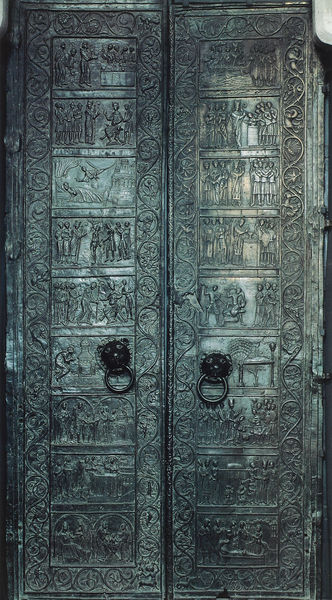
Titel: Gnesen, Dom, Tür des Südportals. Bilderzyklus aus der Adalbert-Legende
Standort: Gnesen (Gniezno), Dom (EU - PL); Herstellungsort: Gnesen (Gniezno) (EU - PL)
Schlagwörter: dunkel, flügel, gruppe, menschen, männer, schwarz, szene, tür, ornament, bibel, geschichte, taube, bild, felder, kirche, personen, pflanzen, renaissance, engel, ranken, relief, farbig, bilder, türen, schwer, rand, ornamente, verzierung, metall, türflügel, bronze, ring, tor, foto, dom, traum, kupfer, bläulich, löwenkopf, portal, griffe, löwen, jesus, jesus christus, türgriff, mittelalter, florenz, grünlich, löwe, reliefs, jesu, szenen, aufnahme, verzierungen, beschläge, testament, verkündigung, augsburg, ikonographie, erzählung, patina, klopfer, bildtafeln, biblische geschichte, löwenköpfe, typologie, hildesheim, bronzetür, reanissance, narration, biel, mittellter, babtisterium, löwengriffe